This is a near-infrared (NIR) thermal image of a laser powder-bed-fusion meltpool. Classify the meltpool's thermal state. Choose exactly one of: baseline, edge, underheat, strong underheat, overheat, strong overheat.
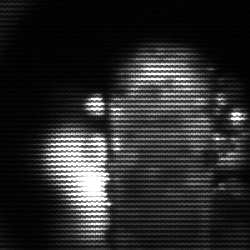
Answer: strong underheat